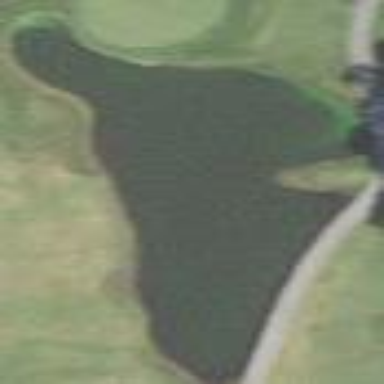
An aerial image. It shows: Water hazard on golf course. The hazard is natural water feature.